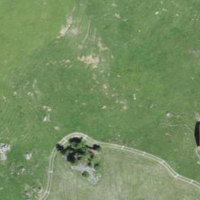
EUNIS habitat code: 24
Species observed at this site:
Tettigonia cantans